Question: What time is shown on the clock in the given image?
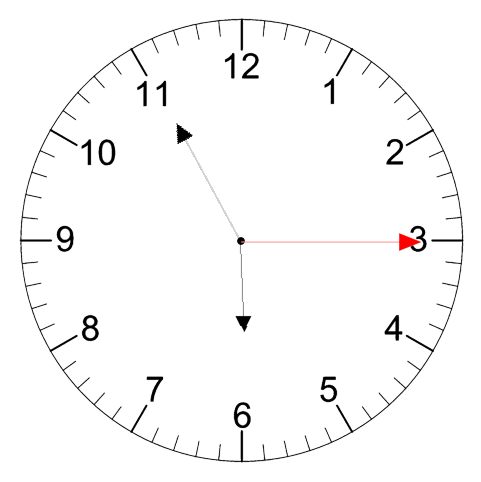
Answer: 05:55:15